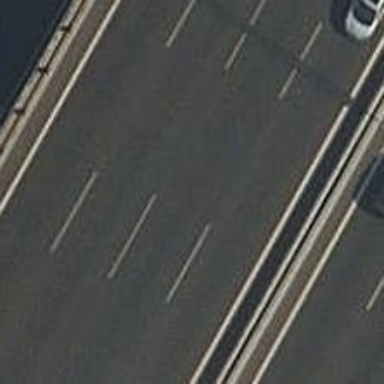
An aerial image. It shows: Motorway bridge with asphalt surface and beam structure.